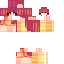
A female human skin with medium skin, wearing brown long hair dressed in a red robe top and brown pants, featuring a closed mouth.